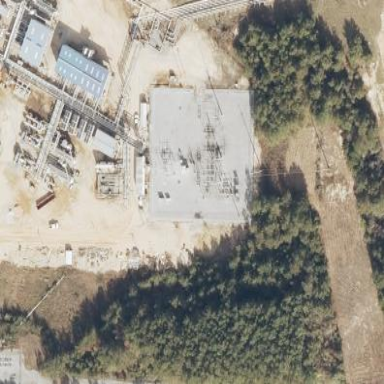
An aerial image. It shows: Industrial power substation surrounded by fence.